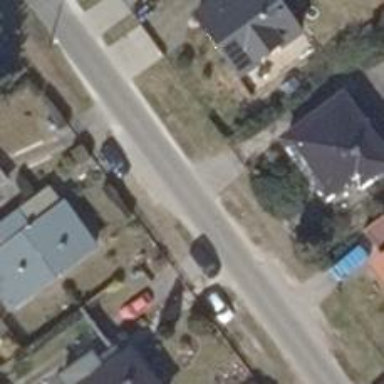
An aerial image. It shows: Driveway.